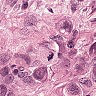
Metastatic tissue present: yes